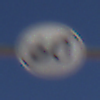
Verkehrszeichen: EndeGeschwindigkeit60
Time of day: MorningAfternoon
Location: Outdoor (RoadRail)
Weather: Clear
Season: NotSpecified
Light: Natural